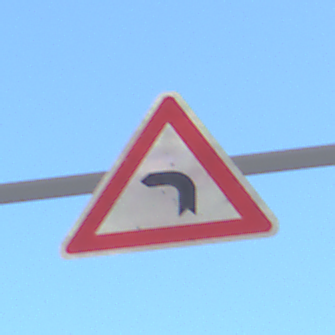
Verkehrszeichen: KurveLinks
Umgebung: Outdoor, Nature
Tageszeit: MorningAfternoon
Wetter: Clear
Licht: Natural
Jahreszeit: NotSpecified
Kontrast: HighContrast